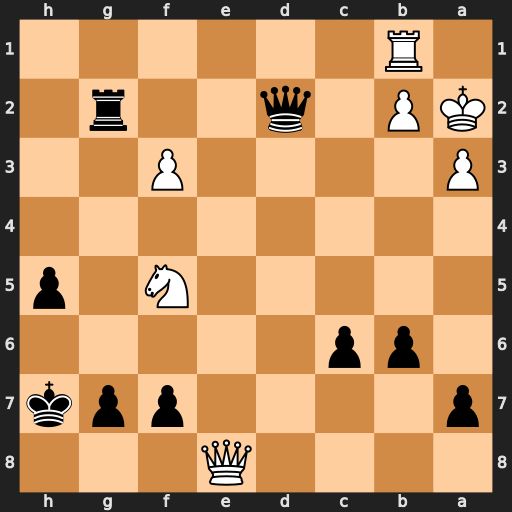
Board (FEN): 4Q3/p4ppk/1pp5/5N1p/8/P4P2/KP1q2r1/1R6
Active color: b
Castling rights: -
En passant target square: -
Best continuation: Qd5+ Ka1 Qxf5